Question: Hello I have have a listView on my Winform's panel as shown in the image:

There you see some items are going out of bounds.
Here What I have tried to Fix it.
'''
ListView1.AutoSize = true;
'''
And according to this solution <URL>
I tried to fix it by using
'''
ListView1.AutoResizeColumns(ColumnHeaderAutoResizeStyle.ColumnContent);
'''
But it didn't work. I guess because its View to "list". I tried to resize its width by -2 but still same error.
It autosize is not possible on listview set to panel or because its view is set to "list". Horizontal Scrollbars also appreciated.
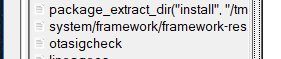
Answer: Try this:
'''
ListView1.AutoResizeColumns(ColumnHeaderAutoResizeStyle.ColumnContent);
ListView1.AutoResizeColumns(ColumnHeaderAutoResizeStyle.HeaderSize);
'''